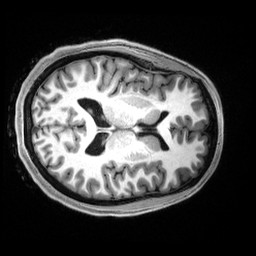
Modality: T1w
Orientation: axial
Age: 22
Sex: female
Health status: healthy
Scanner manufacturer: siemens
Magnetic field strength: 3 T
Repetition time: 2.5 s
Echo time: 0.00222 s